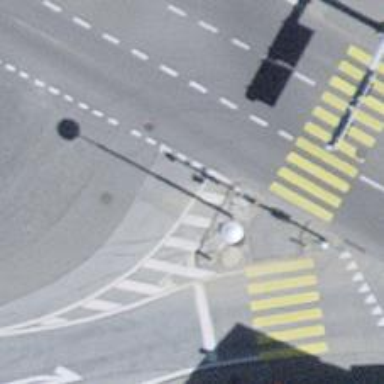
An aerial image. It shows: Road with traffic signals.